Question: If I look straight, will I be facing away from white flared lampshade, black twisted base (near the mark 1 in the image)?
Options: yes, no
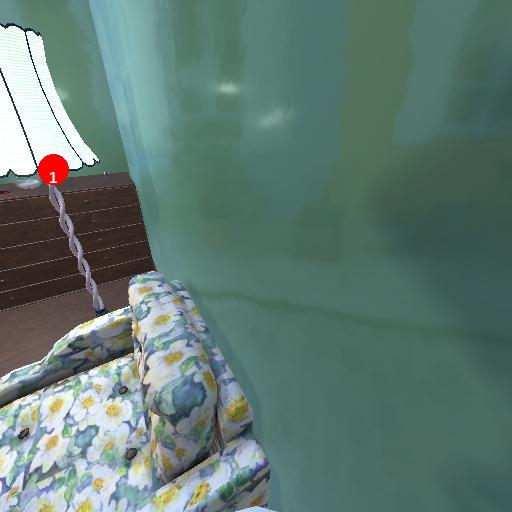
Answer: yes